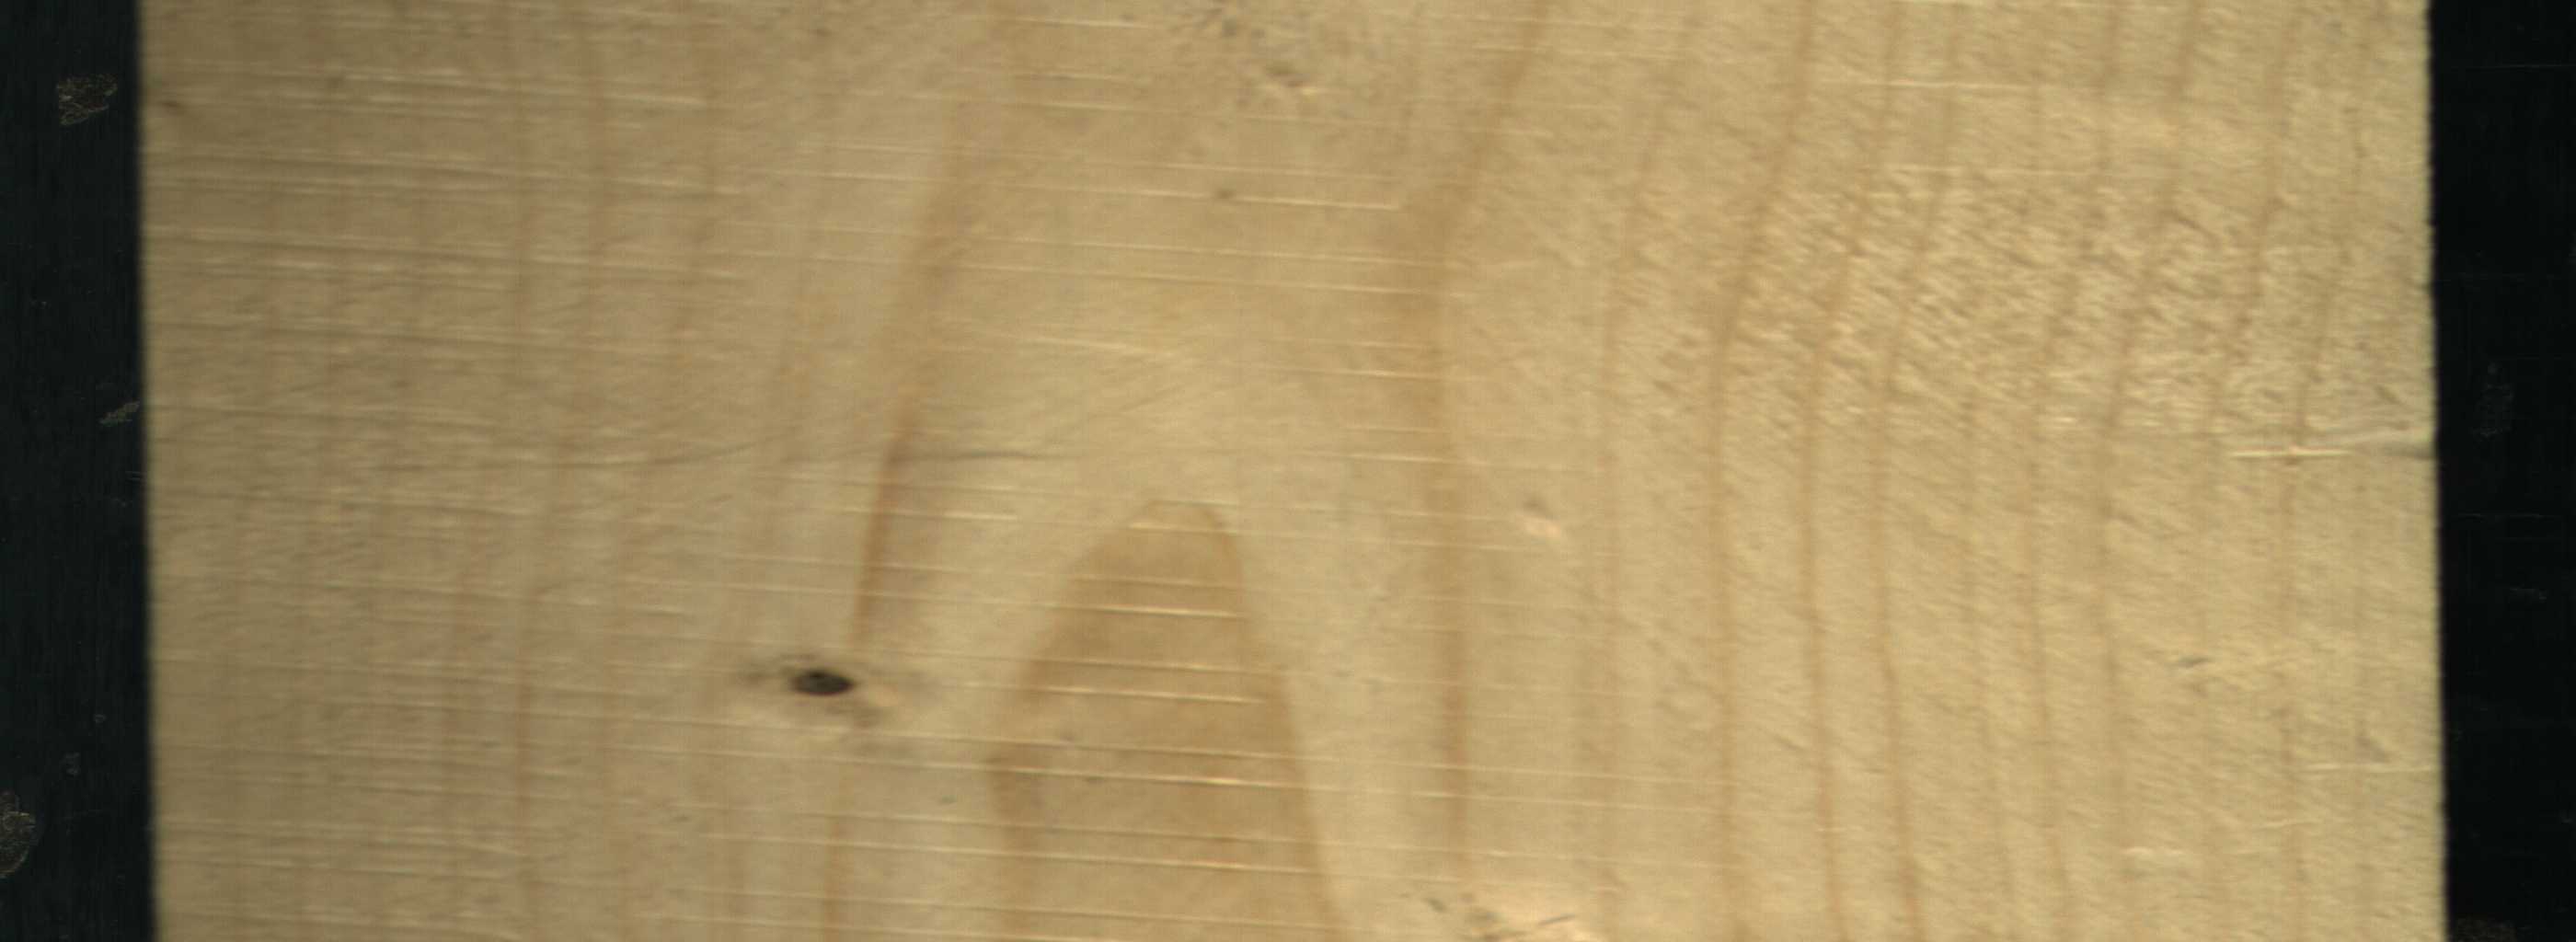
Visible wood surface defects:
Dead_Knot